Field crop: maize
Growth stage: 2
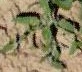
Species: atriplex